Question: Count the number of objects in the diagram.
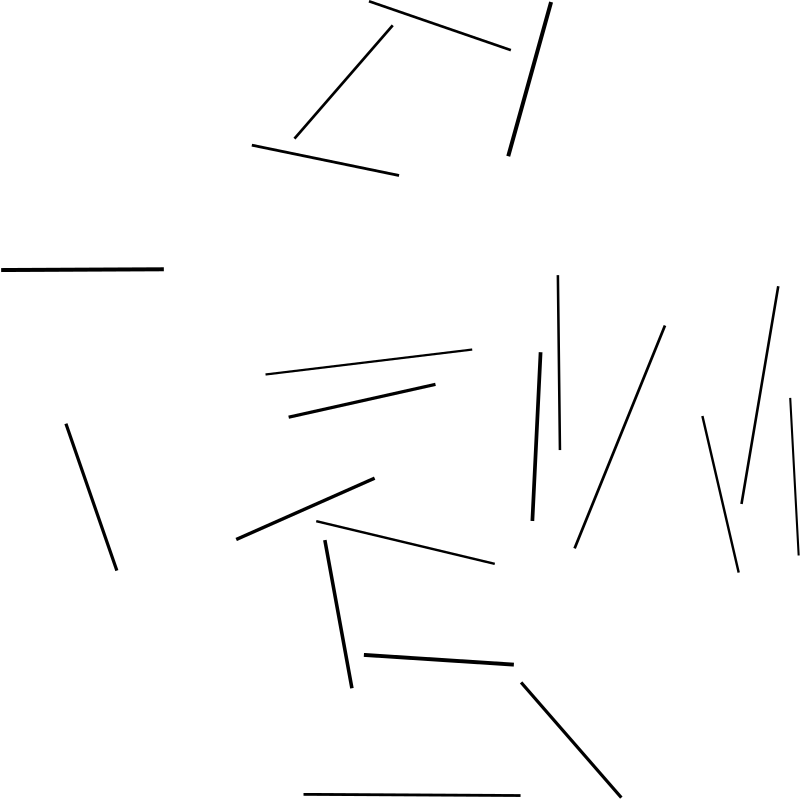
Answer: 20